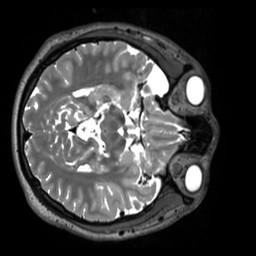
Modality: T2w
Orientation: axial
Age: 30
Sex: male
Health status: healthy
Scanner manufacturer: siemens
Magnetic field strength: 3 T
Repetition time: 3.2 s
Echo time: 0.412 s